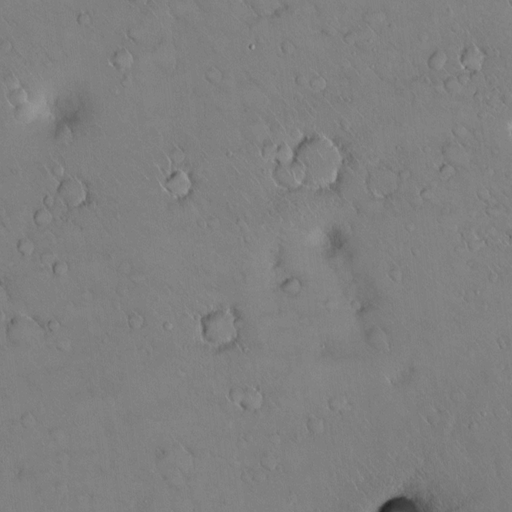
Objects detected: cone